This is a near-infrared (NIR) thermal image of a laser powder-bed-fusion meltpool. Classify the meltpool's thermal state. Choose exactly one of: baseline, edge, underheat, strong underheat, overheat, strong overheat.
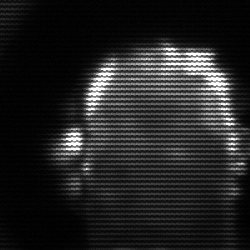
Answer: baseline